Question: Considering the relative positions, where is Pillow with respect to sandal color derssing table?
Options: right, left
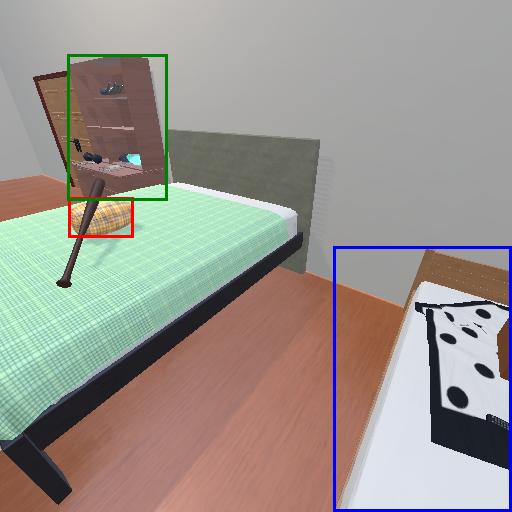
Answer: right